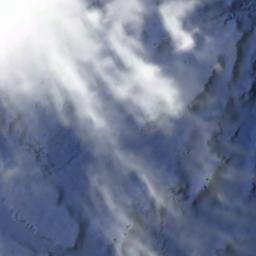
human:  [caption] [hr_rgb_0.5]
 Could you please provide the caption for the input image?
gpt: The white cloud is above blue sea .

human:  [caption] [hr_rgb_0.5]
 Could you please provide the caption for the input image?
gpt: The stratus clouds are located above the surface of the sea while some ups and downs are on the ocean floor .

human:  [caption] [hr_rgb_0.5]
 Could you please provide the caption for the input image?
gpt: There is a little thin cloud above the farmland .

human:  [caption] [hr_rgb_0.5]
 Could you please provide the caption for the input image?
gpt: White clouds on blue sea .

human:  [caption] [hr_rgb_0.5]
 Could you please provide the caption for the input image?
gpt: There are white clouds over a blue sea .